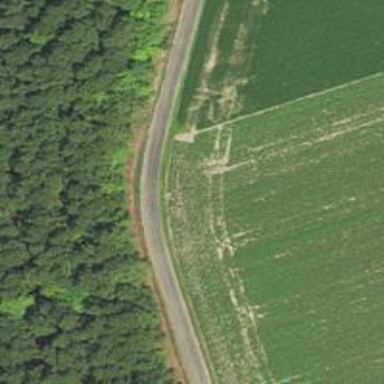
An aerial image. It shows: Tertiary road.